Field crop: maize
Growth stage: 2
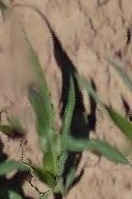
Species: maize